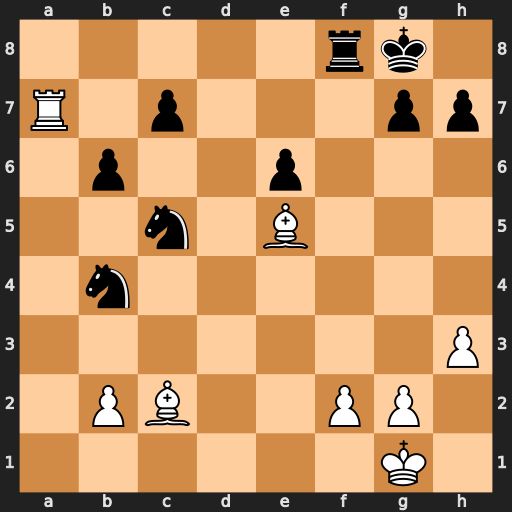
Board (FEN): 5rk1/R1p3pp/1p2p3/2n1B3/1n6/7P/1PB2PP1/6K1
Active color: w
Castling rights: -
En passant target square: -
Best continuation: Rxc7 Rd8 Rxg7+